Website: lowes
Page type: billing-address
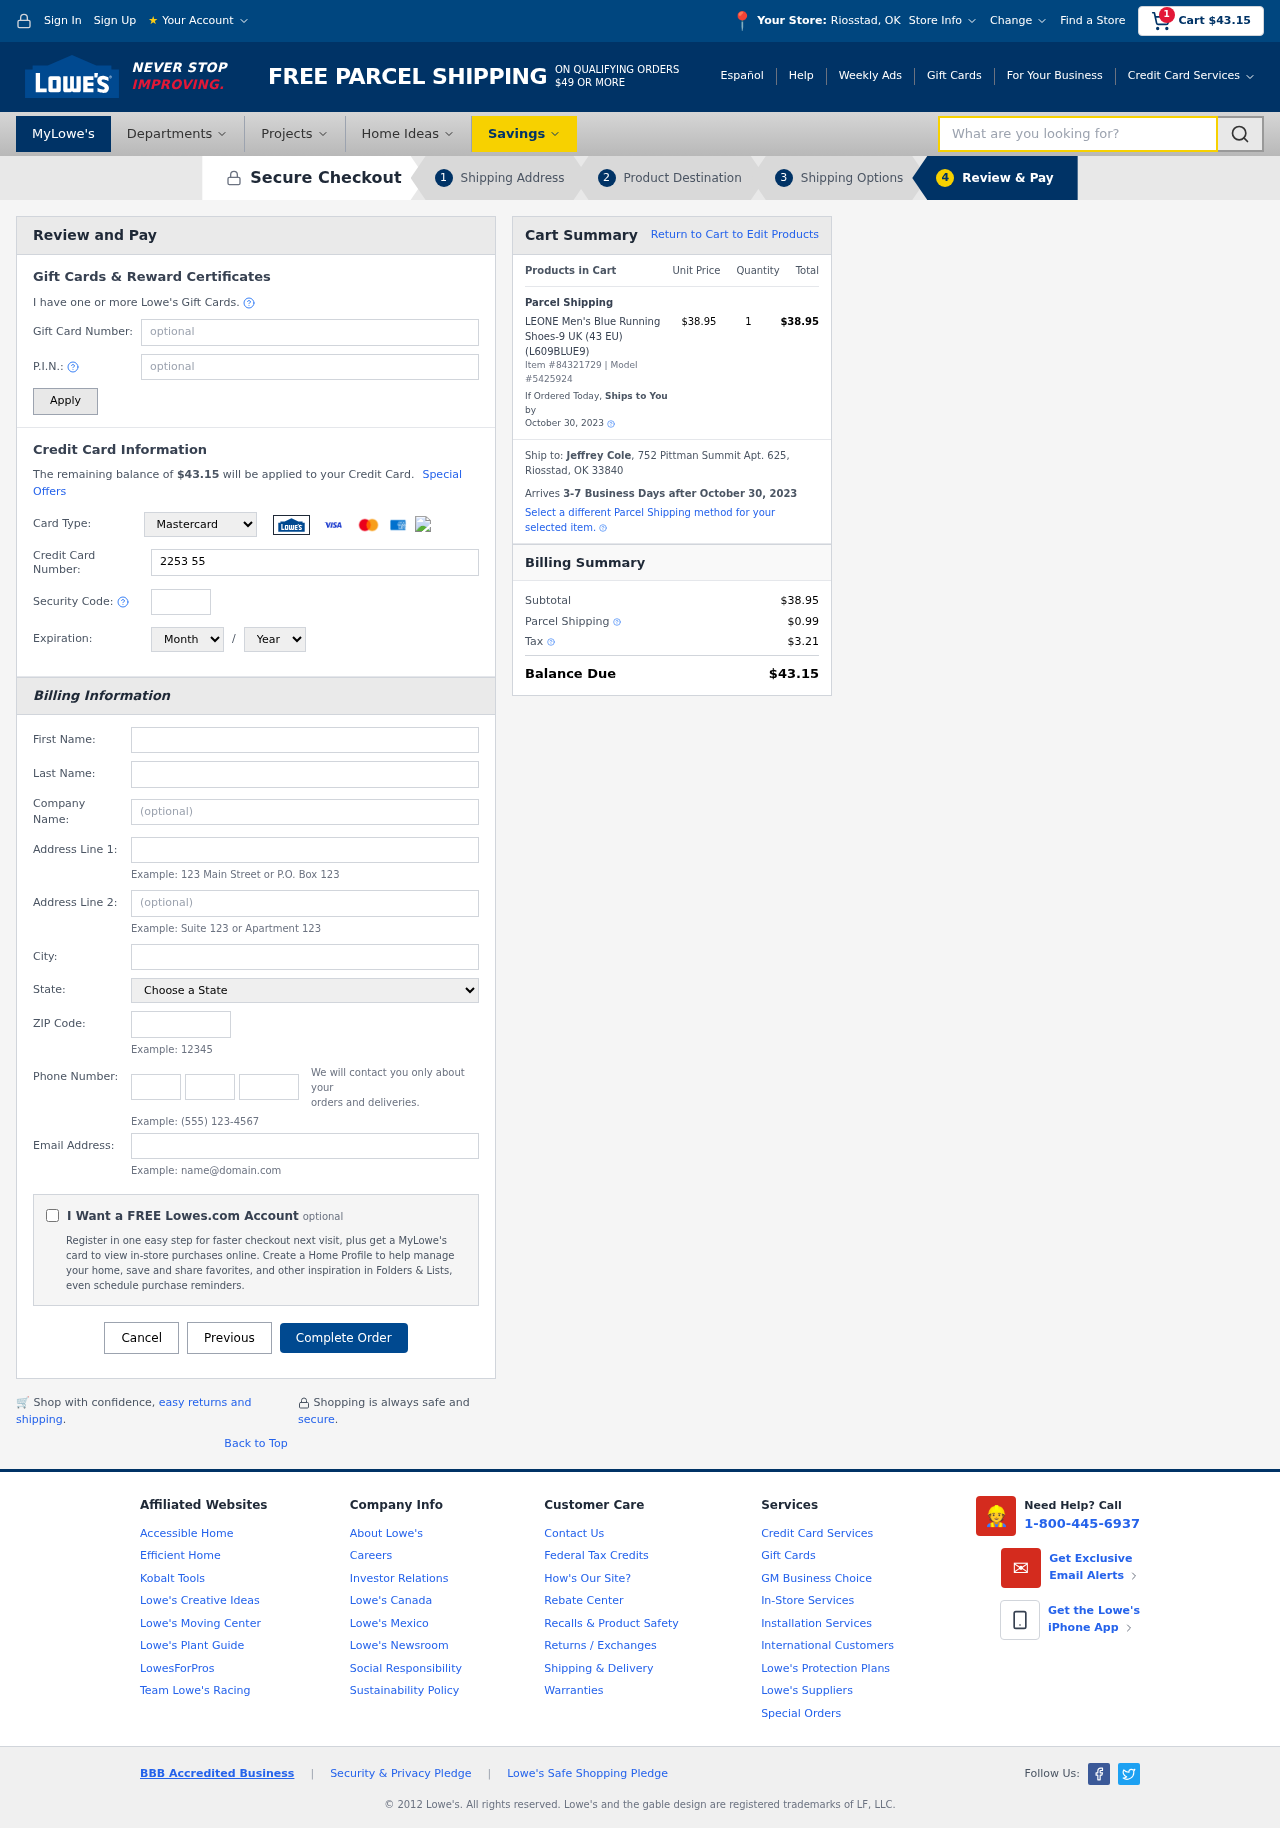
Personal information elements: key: PII_CARD_CVV
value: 587
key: PII_CARD_EXPIRY_MONTH
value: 07
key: PII_CARD_EXPIRY_YEAR
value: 28
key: PII_CARD_NUMBER
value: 2253 5586 8846 3568
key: PII_CARD_TYPE
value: Mastercard
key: PII_CITY
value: Riosstad
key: PII_CITY_STATE
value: Riosstad, OK
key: PII_COMPANY
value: Wong-Aguilar
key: PII_EMAIL
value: jeffrey.cole@hotmail.com
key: PII_FIRSTNAME
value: Jeffrey
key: PII_FULLNAME
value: Jeffrey Cole
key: PII_LASTNAME
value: Cole
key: PII_PHONE_AREA
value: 339
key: PII_PHONE_PREFIX
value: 925
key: PII_PHONE_SUFFIX
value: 8556
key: PII_POSTCODE
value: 33840
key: PII_STATE
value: Oklahoma
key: PII_STREET
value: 752 Pittman Summit Apt. 625
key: PII_STREET2
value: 5227 Mark Villages Suite 137
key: PII_CITY_STATE_ZIP
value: Riosstad, OK 33840
Product elements: key: PRODUCT1_NAME
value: LEONE Men's Blue Running Shoes-9 UK (43 EU) (L609BLUE9)
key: PRODUCT1_PRICE
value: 38.95
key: PRODUCT1_QUANTITY
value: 1
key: PRODUCT_ITEM_NUMBER
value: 84321729
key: PRODUCT_MODEL_NUMBER
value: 5425924
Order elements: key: ORDER_SUBTOTAL
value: $43.15
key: ORDER_TOTAL
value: $43.15
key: ORDER_SHIPPING_DATE
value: October 30, 2023
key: ORDER_SUBTOTAL
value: $38.95
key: ORDER_DELIVERY_DATE
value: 3-7 Business Days after October 30, 2023
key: ORDER_SHIPPING_DATE2
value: October 30, 2023
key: ORDER_SUBTOTAL2
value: $38.95
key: ORDER_SHIPPING_COST
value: $0.99
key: ORDER_TAX
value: $3.21
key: ORDER_TOTAL2
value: $43.15
Search elements: key: HEADER_SEARCH
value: What are you looking for?